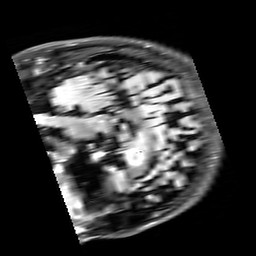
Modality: FLAIR
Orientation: sagittal
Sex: male
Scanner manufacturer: siemens
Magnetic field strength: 3 T
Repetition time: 10 s
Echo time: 0.09 s